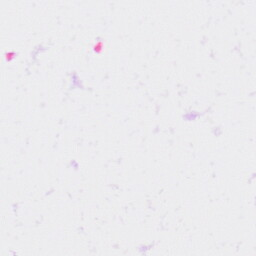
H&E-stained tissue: Kidney